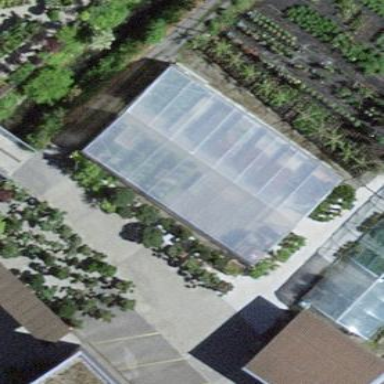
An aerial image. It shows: Greenhouse.